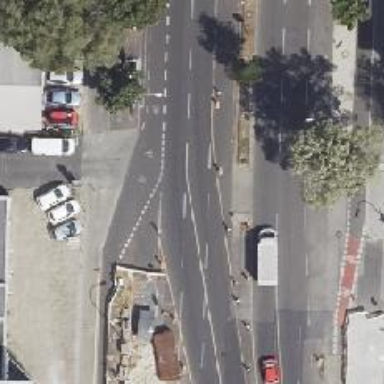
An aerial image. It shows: Unmarked crossing on the road.